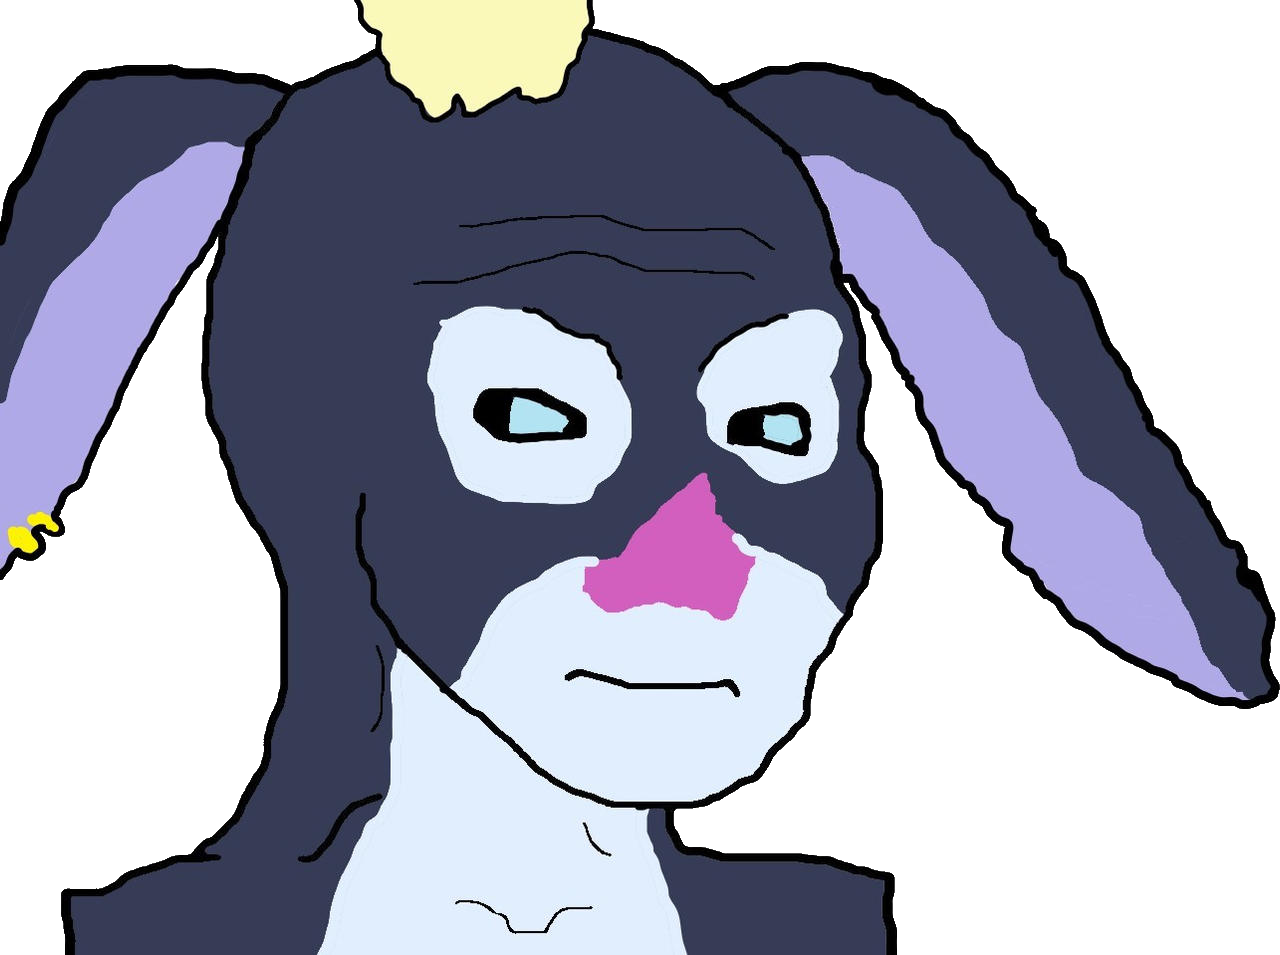
Label: 5_Alien